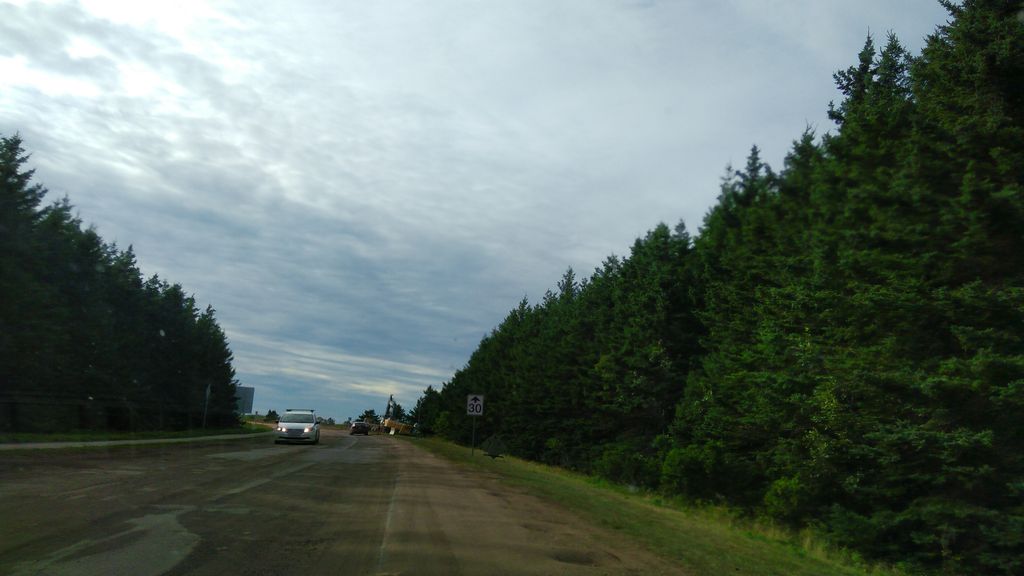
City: charlottetown